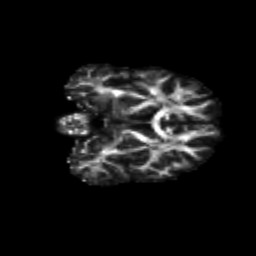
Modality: FA
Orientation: coronal
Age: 53
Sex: male
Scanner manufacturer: siemens
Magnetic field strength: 3 T
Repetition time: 4.71 s
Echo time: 0.0906 s